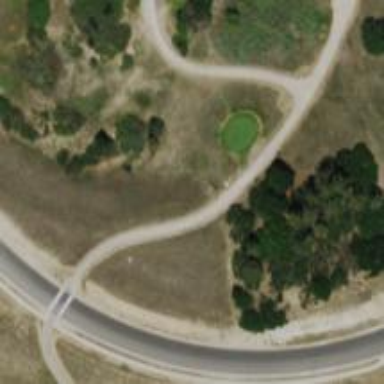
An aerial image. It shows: Service road used as golf cart path.